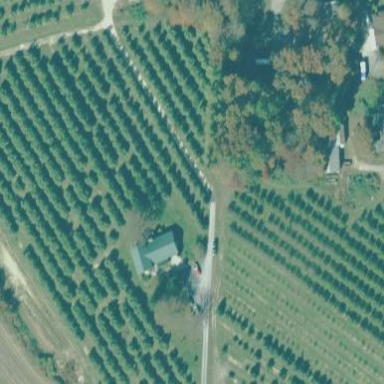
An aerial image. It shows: Orchard.